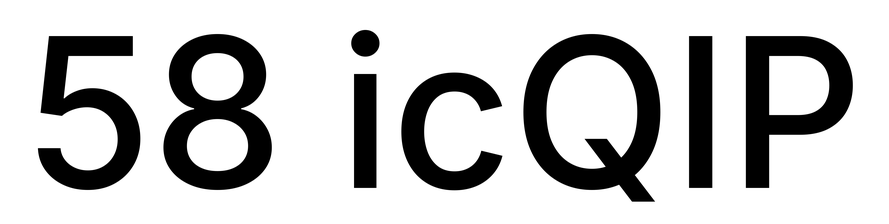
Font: Inter_Medium